Interaction volume radius: 5 \u00c5
Interaction volume height: 10 \u00c5
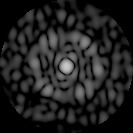
Disorder parameter: 0.7963